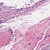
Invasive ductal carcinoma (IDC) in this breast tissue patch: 0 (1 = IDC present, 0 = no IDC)